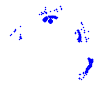
Particle: proton